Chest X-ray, AP view. Patient: 37 years old, sex M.
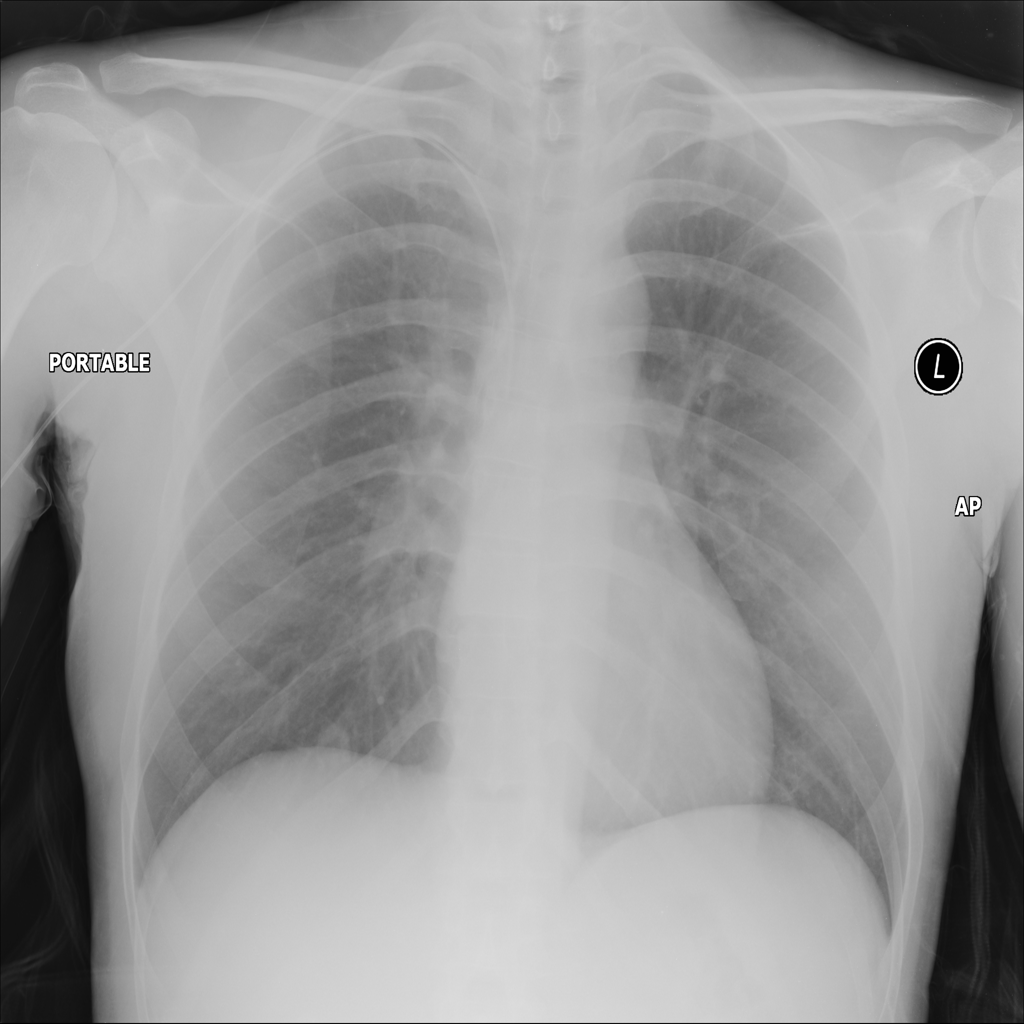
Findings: Nodule